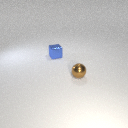
small brown metal sphere to the right of small blue metal cube